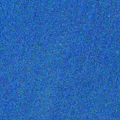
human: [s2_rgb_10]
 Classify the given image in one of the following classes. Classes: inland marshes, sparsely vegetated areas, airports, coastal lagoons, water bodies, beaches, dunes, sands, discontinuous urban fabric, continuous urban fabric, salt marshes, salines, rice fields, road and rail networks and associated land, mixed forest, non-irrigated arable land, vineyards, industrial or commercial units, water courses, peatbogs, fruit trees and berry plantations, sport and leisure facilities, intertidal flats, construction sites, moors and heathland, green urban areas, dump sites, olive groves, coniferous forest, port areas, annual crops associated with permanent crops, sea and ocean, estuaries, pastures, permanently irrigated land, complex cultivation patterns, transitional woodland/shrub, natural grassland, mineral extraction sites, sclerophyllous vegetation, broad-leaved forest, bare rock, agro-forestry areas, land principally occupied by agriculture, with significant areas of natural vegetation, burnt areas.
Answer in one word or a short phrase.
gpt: sea and ocean